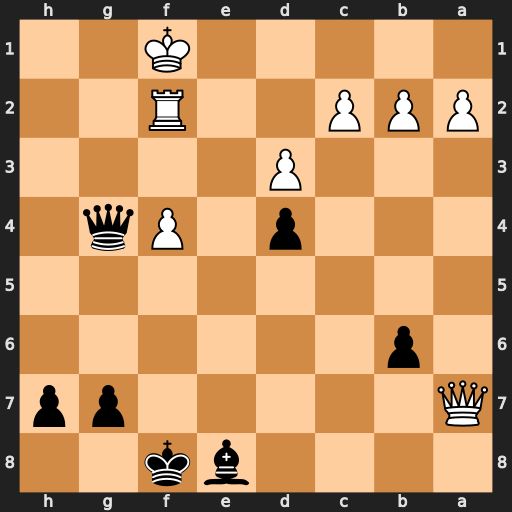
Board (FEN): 4bk2/Q5pp/1p6/8/3p1Pq1/3P4/PPP2R2/5K2
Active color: b
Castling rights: -
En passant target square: -
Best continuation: Qd1+ Kg2 Bc6+ Kh3 Qh1+ Kg3 Qg1+